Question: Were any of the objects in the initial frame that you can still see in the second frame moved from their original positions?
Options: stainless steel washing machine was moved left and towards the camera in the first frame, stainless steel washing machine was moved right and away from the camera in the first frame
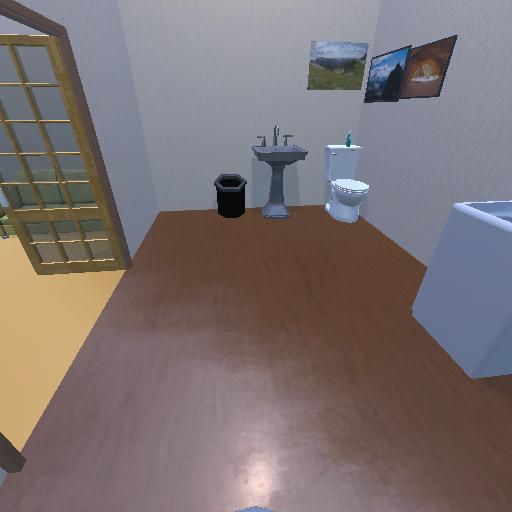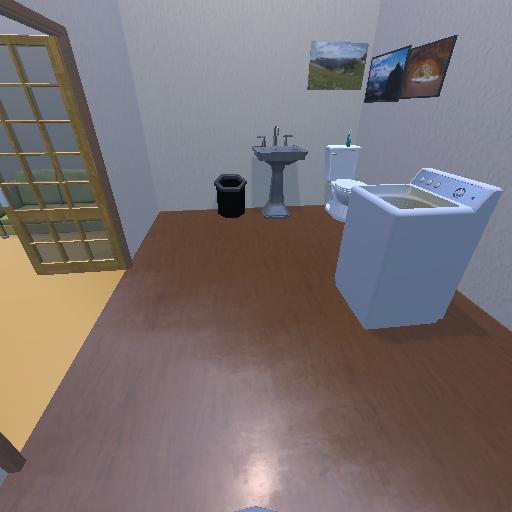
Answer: stainless steel washing machine was moved left and towards the camera in the first frame